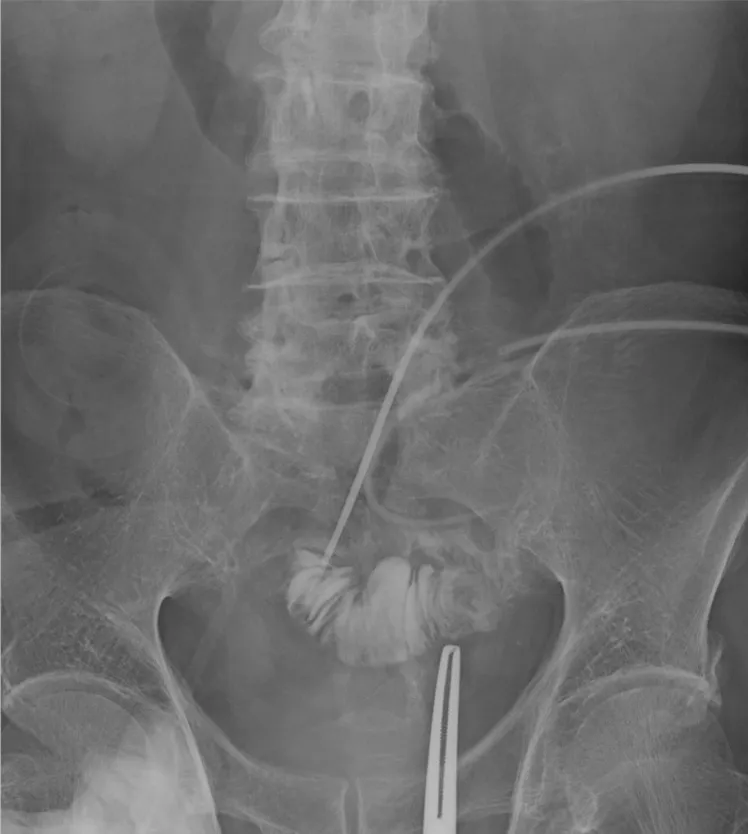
Fluoroscopy.
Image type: radiology (x_ray)